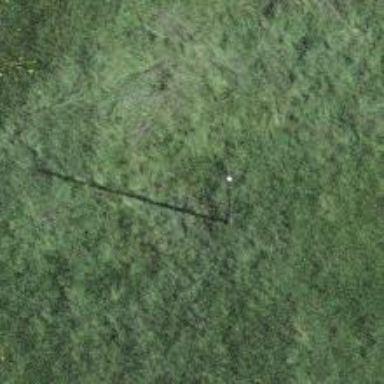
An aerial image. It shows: Utility pole in the area.